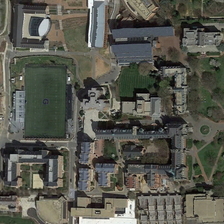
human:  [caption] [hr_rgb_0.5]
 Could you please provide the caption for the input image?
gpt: some buildings and a football field are in a school .

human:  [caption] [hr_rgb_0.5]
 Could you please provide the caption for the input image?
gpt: some buildings and a football field are in a school .

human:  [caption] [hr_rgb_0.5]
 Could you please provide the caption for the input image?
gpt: some buildings and a football field are in a school .

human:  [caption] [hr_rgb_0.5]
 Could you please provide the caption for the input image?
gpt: some buildings and a football field are in a school .

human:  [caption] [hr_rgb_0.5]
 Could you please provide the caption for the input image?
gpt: some buildings and a football field are in a school .